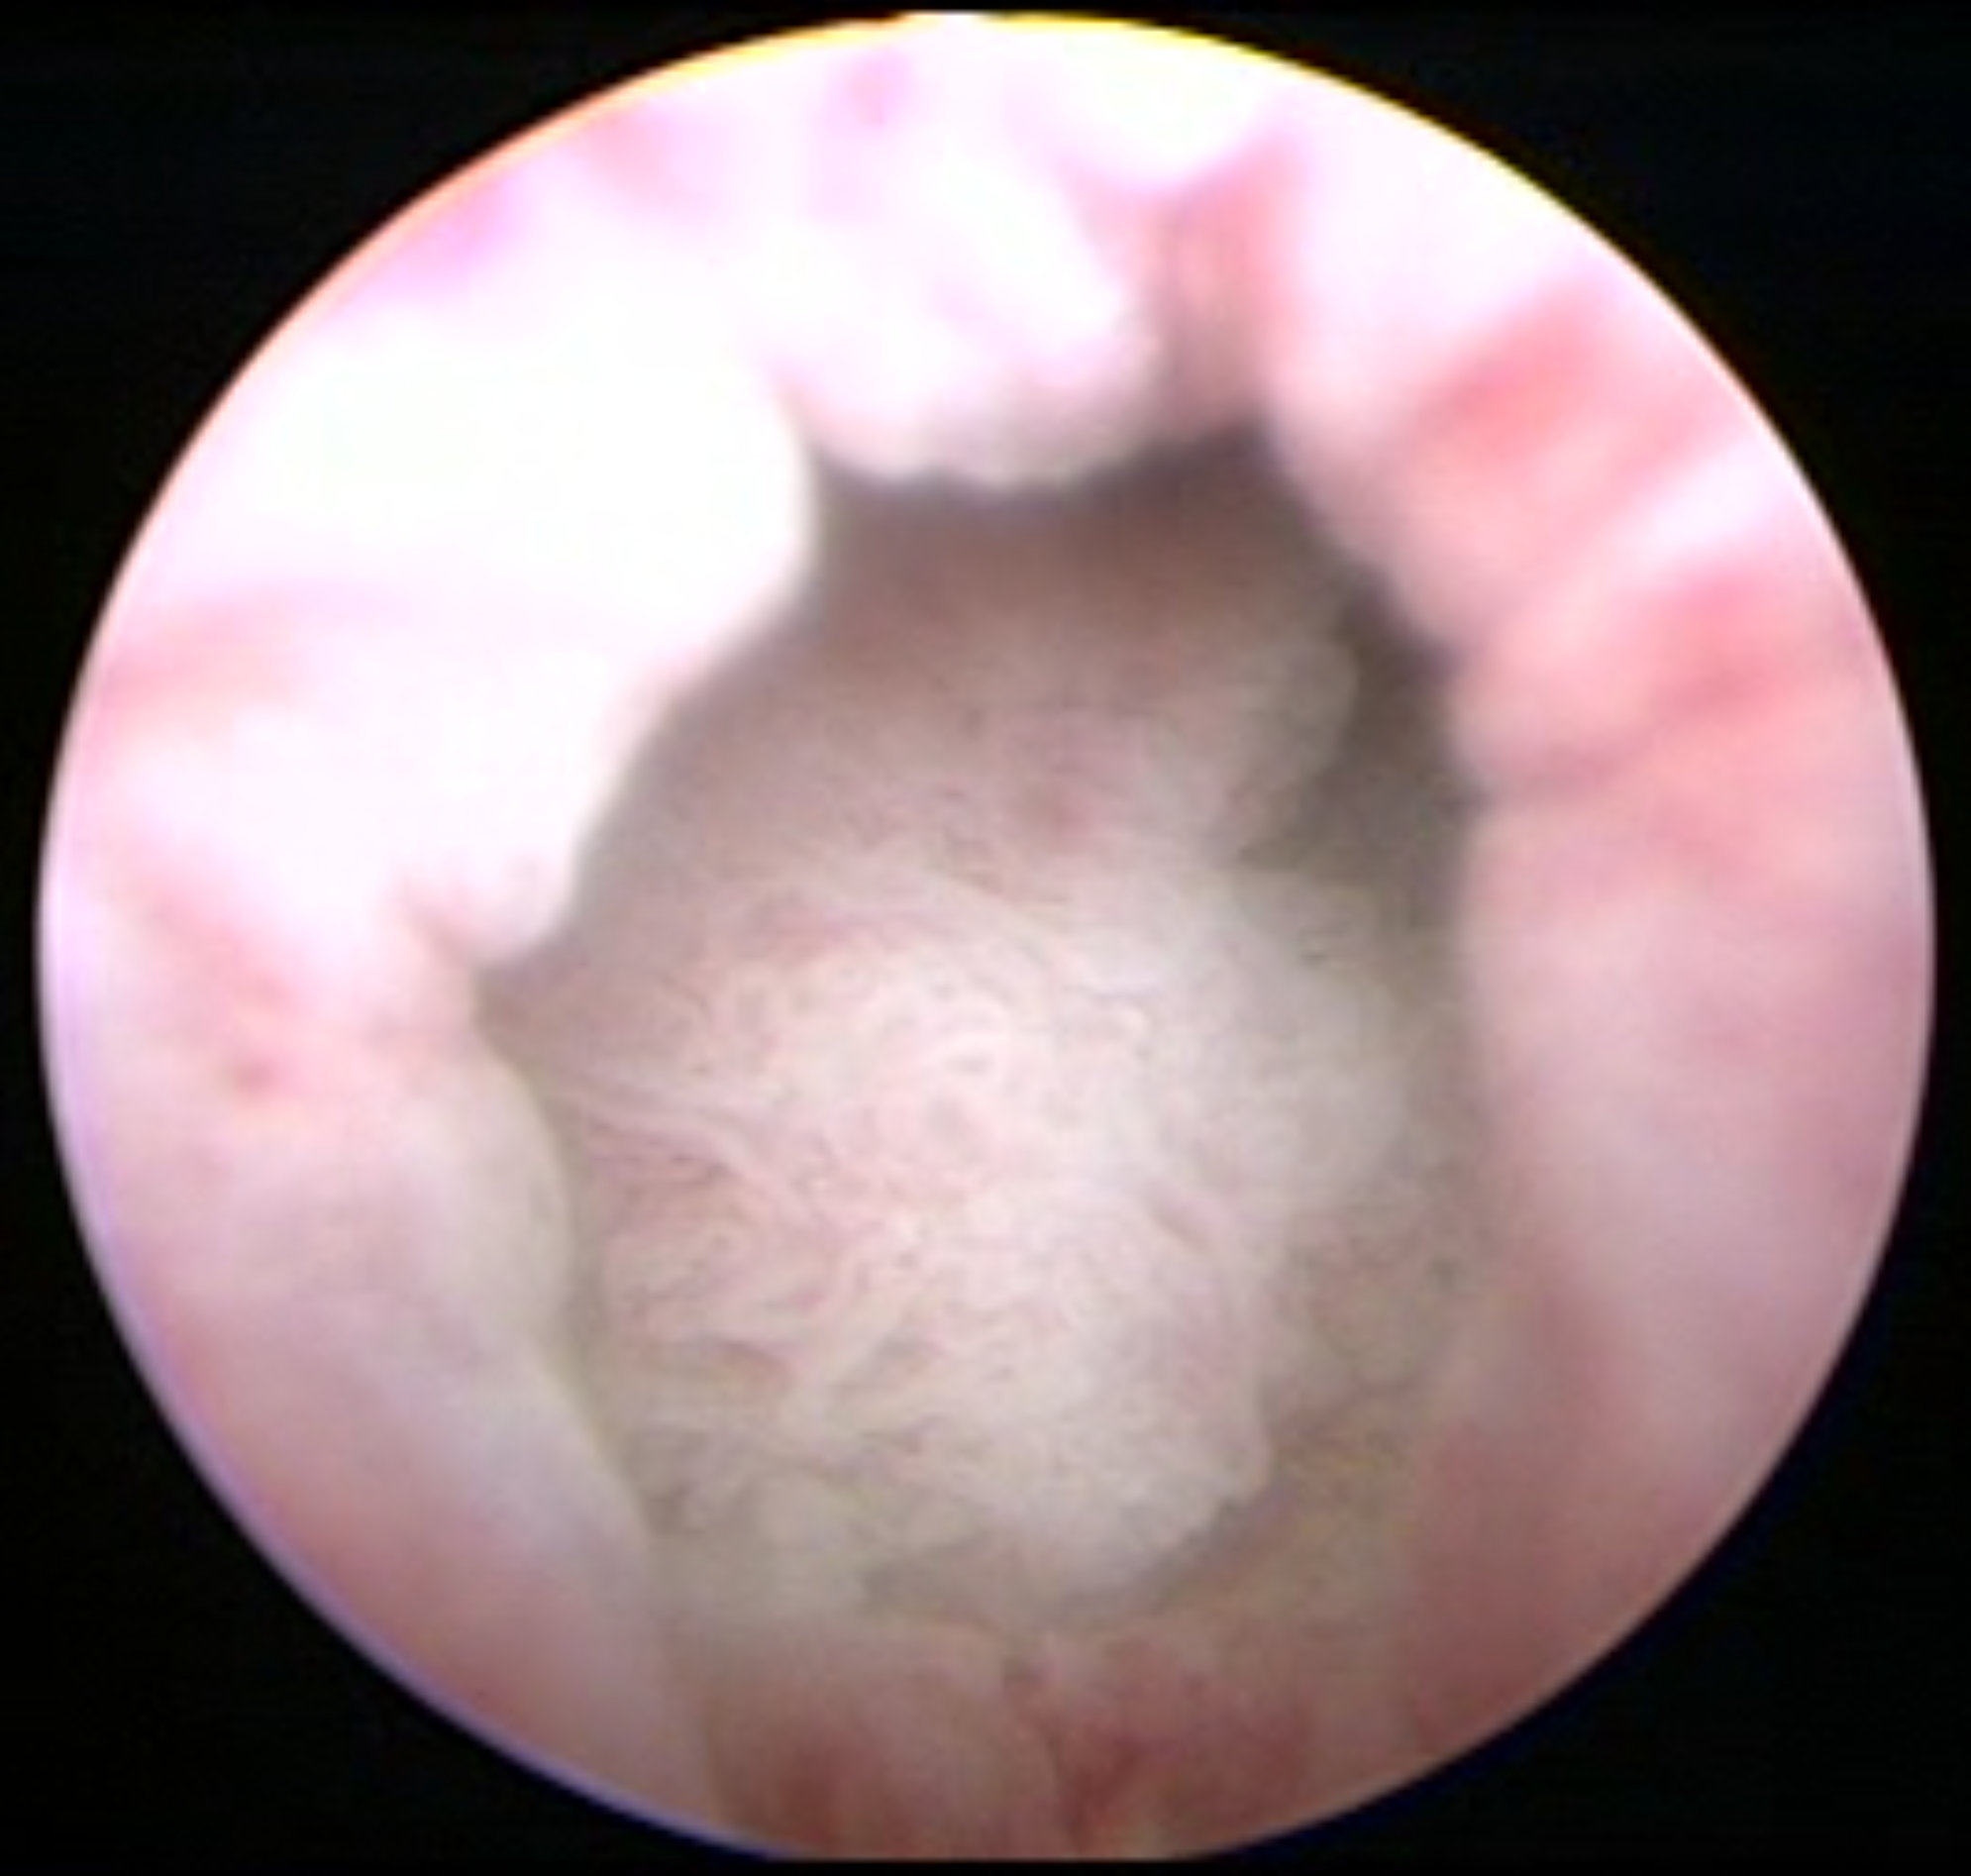
Modality: WLC
Class: Malignant
Subclass: HighGradePapillary
Lesion: L2
Stage: T1
Morphology: Papillary
Bladder cancer association: Yes